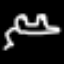
Label: frog